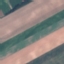
Land use / land cover: AnnualCrop